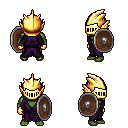
a pixel art fantasy rpg character, male body template, orc, green skin, purple robe, gold greaves, black parted hairstyle, gold helm, gold gloves, shield, four views (front, back, left, right), 2x2 character sprite sheet, small pixel art, hard edges, no anti-aliasing